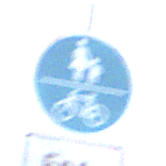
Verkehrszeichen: GemeinsamerGehUndRadweg
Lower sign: HinweisDurchVerbaleAngabe2
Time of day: Midday
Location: Outdoor (Nature)
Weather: PartlyCloudy
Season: NotSpecified
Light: Natural